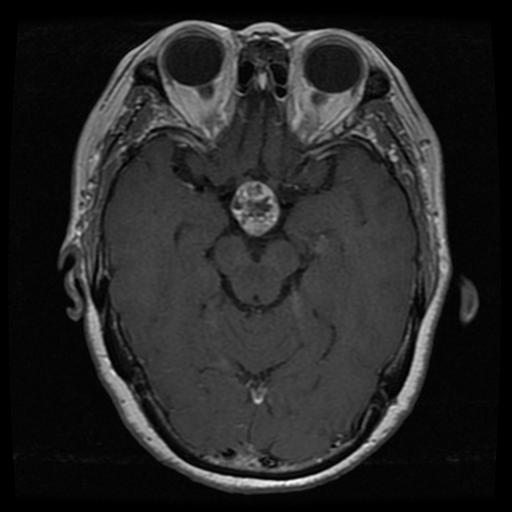
Label: pituitary